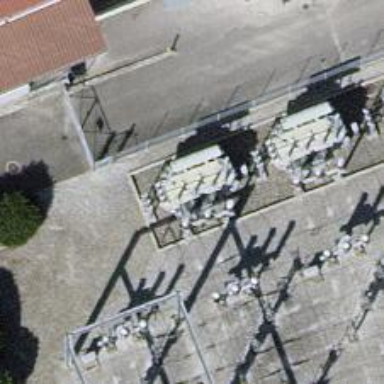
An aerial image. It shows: Transformer is shown.